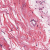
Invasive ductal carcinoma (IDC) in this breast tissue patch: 0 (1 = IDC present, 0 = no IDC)